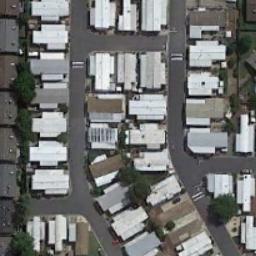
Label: mobile_home_park